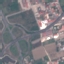
Land use / land cover: Highway